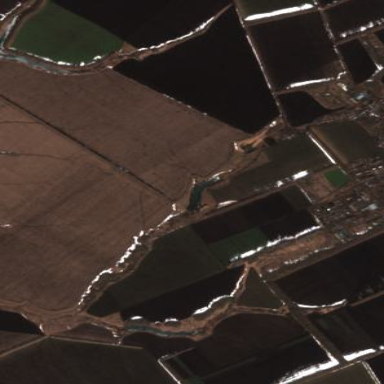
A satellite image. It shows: View of farmland.